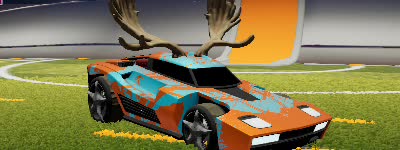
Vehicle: breakout